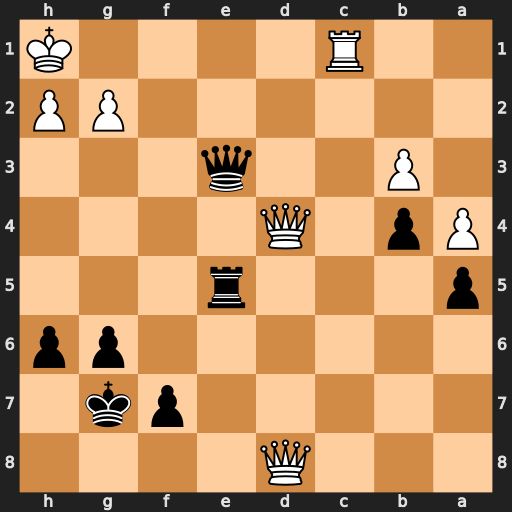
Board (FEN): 3Q4/5pk1/6pp/p3r3/Pp1Q4/1P2q3/6PP/2R4K
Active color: b
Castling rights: -
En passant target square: -
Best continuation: Qxc1+ Qg1 Re1